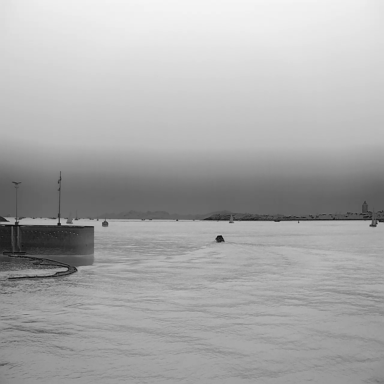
There is a canoe in the infrared image.